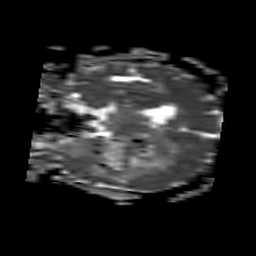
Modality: ADC
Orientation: coronal
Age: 55
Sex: female
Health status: ill
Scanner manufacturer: philips
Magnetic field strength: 3 T
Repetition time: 3.8 s
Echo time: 0.09 s